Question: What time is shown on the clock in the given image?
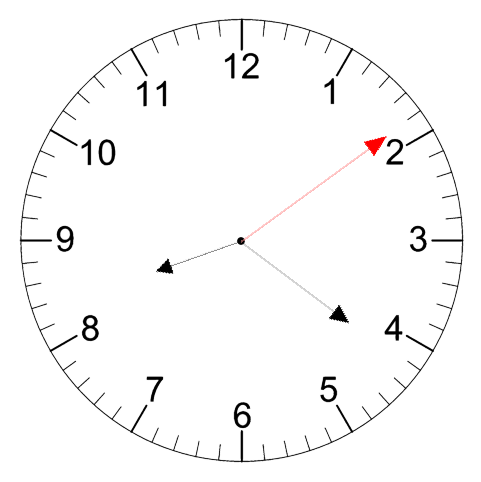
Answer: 08:21:09